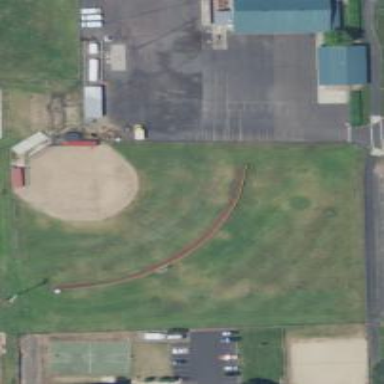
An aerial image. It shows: Baseball pitch for leisure and sports activities.